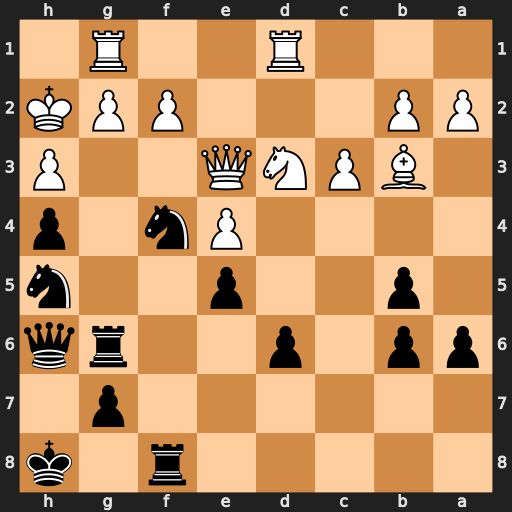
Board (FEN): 5r1k/6p1/pp1p2rq/1p2p2n/4Pn1p/1BPNQ2P/PP3PPK/3R2R1
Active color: b
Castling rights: -
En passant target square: -
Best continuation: Nxd3 Rxd3 Qxe3